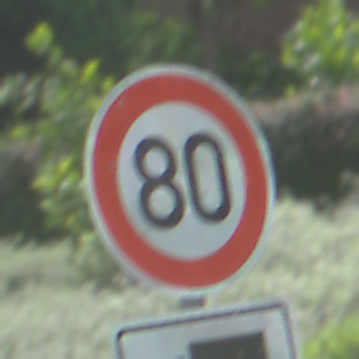
Verkehrszeichen: Geschwindigkeit80
Zusatzzeichen unten: HinweisDurchSinnbild7
Umgebung: Outdoor, Nature
Tageszeit: Midday
Wetter: PartlyCloudy
Licht: Natural
Jahreszeit: NotSpecified
Kontrast: HighContrast